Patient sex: M
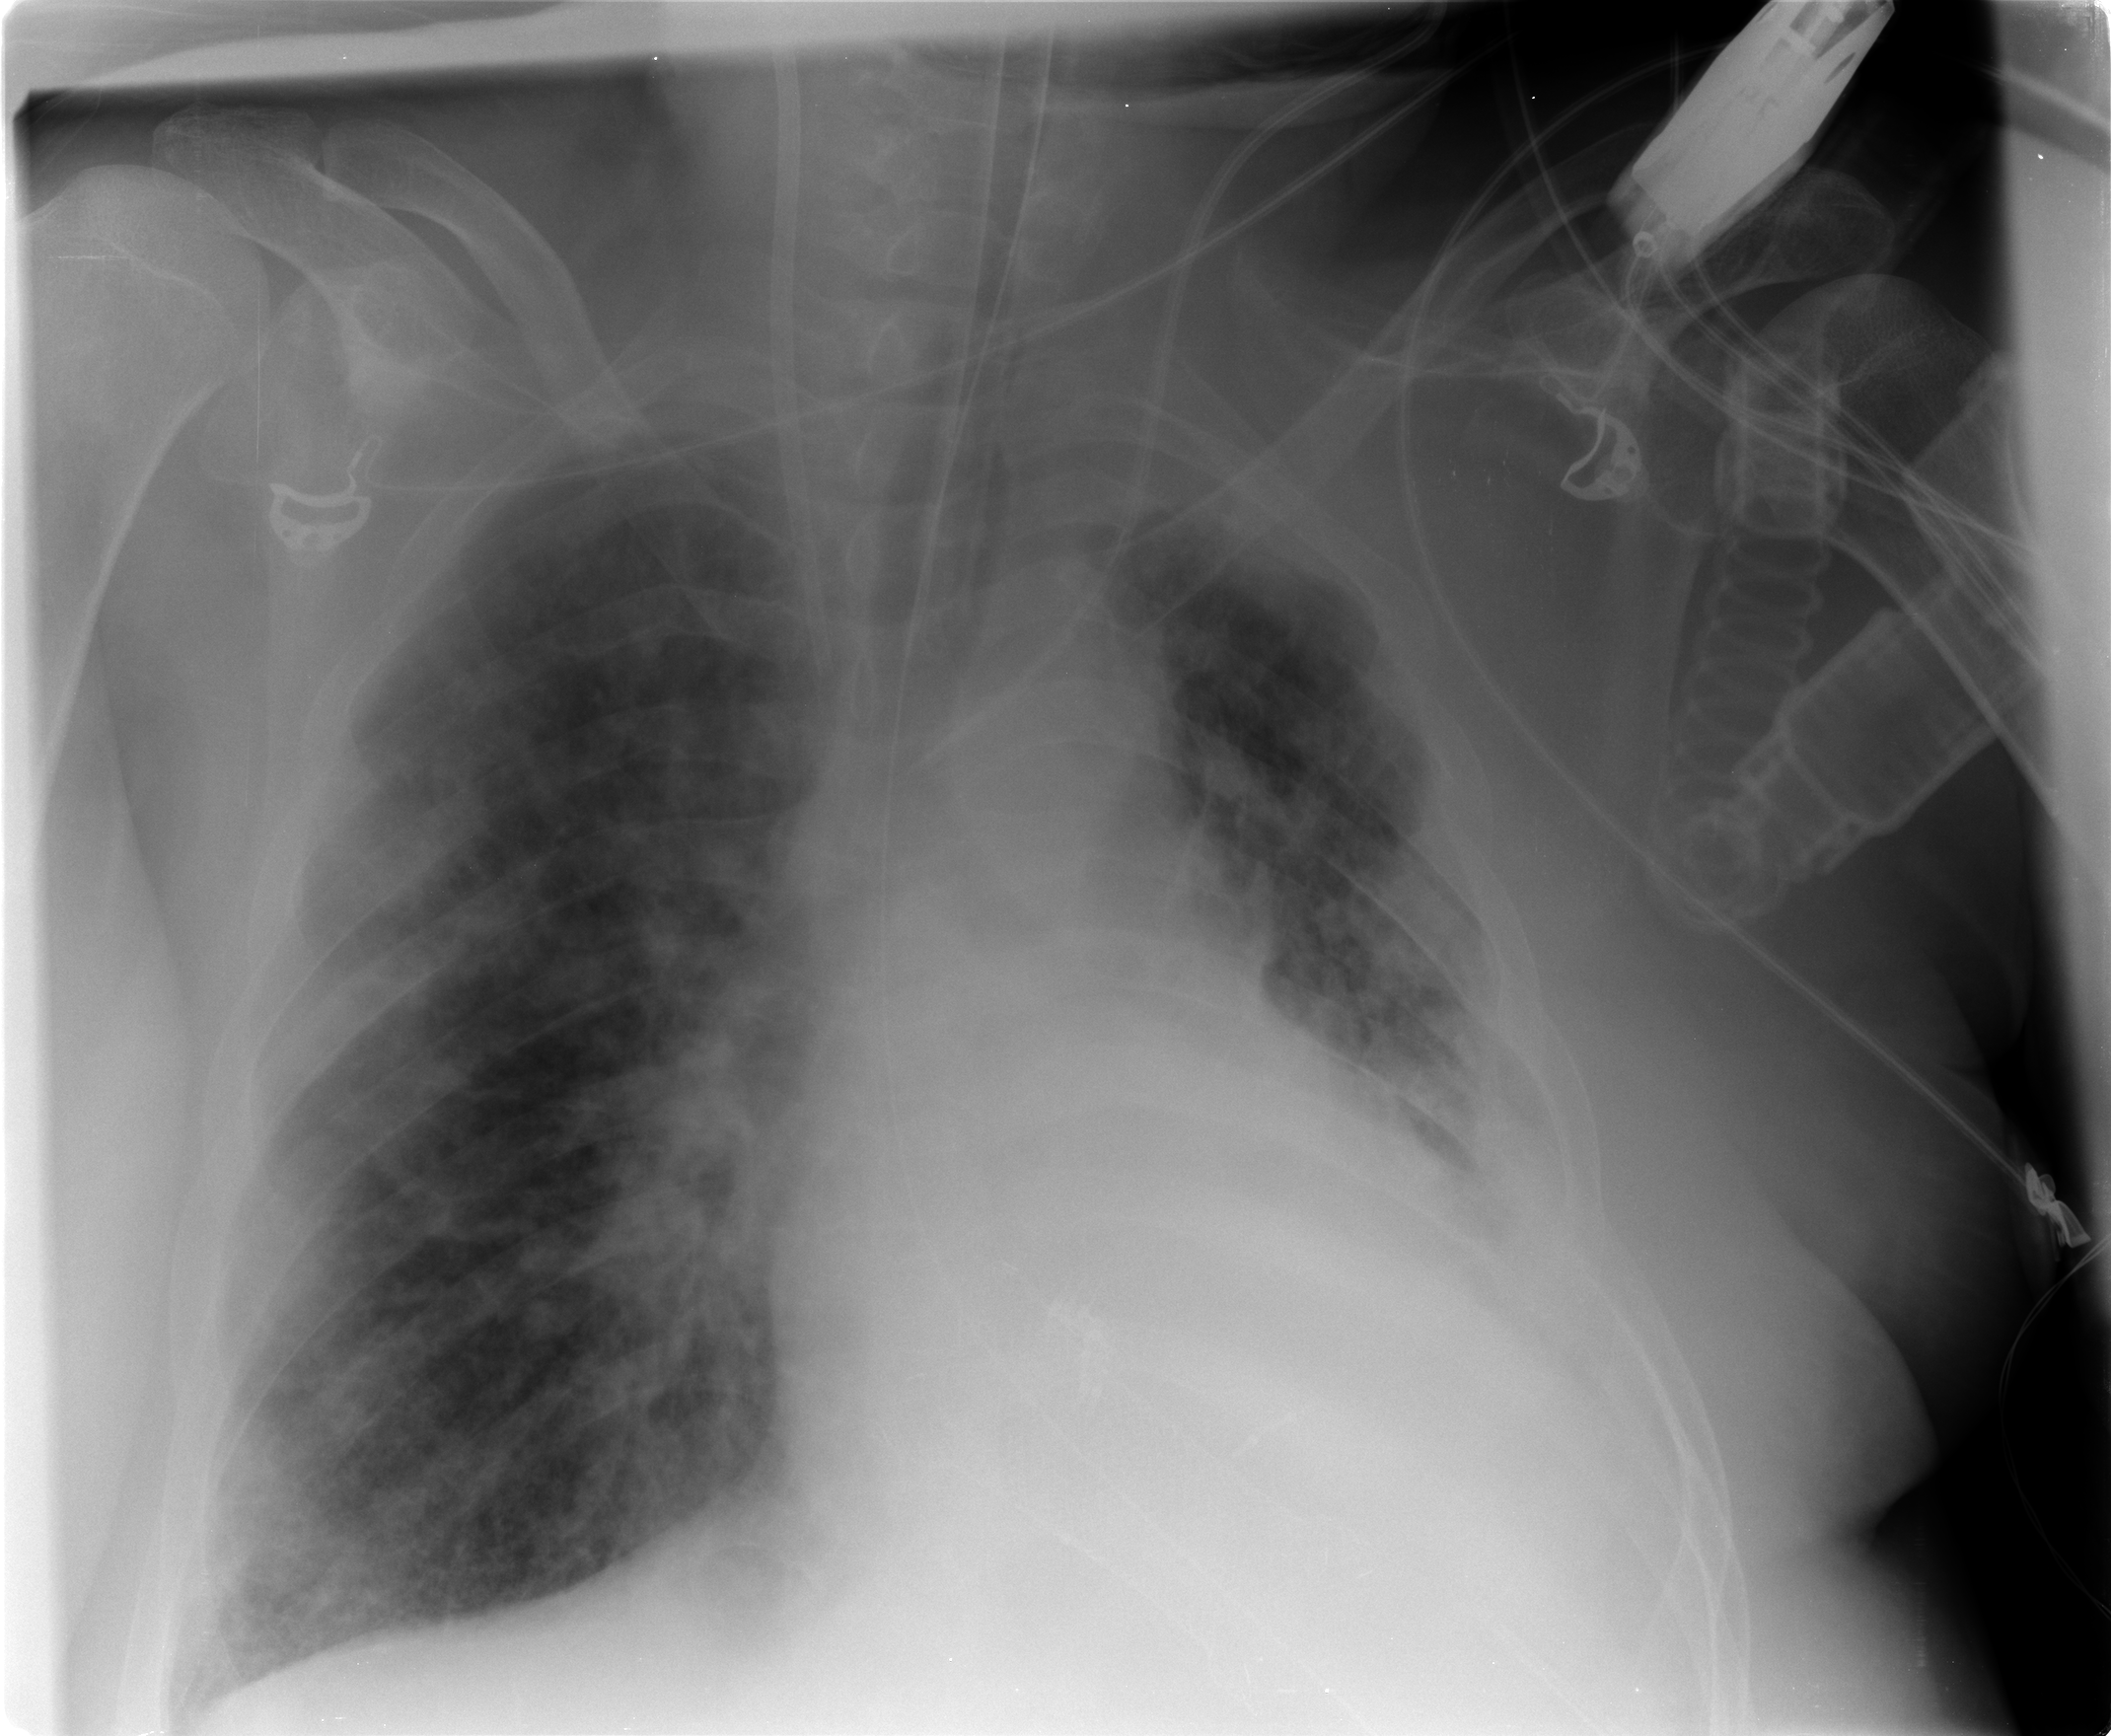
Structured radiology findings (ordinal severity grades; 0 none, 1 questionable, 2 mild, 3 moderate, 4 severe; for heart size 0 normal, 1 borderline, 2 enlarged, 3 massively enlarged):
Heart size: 1
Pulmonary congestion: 3
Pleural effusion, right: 0
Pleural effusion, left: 2
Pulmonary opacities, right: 3
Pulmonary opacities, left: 3
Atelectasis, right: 2
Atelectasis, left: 2